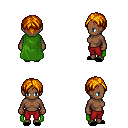
a pixel art fantasy rpg character, female body template, human, dark skin, green cape, red pants, dark blonde parted hairstyle, black slippers, four views (front, back, left, right), 2x2 character sprite sheet, small pixel art, hard edges, no anti-aliasing